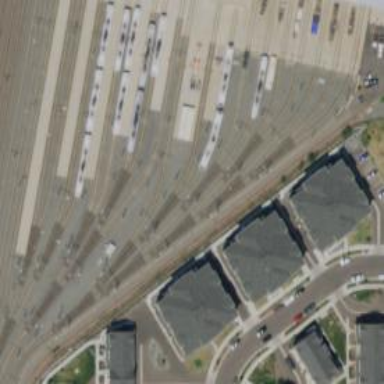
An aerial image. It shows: Light rail service yard with electrified contact lines.